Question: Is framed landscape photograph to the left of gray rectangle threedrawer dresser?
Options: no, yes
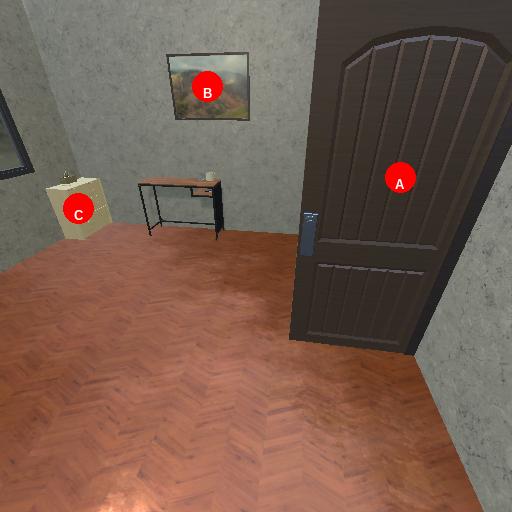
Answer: no